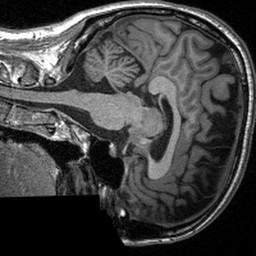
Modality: T1w
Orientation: sagittal
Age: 36
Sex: female